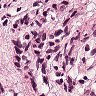
Metastatic tissue present: yes